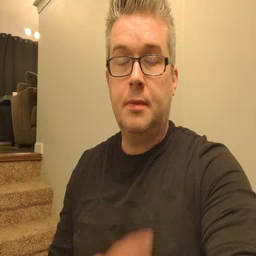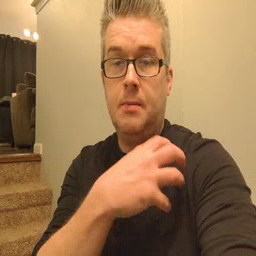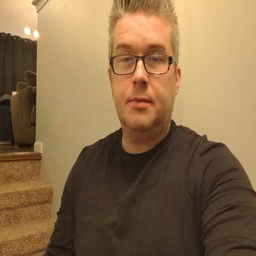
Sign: police